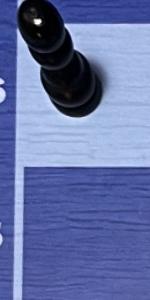
Label: Empty